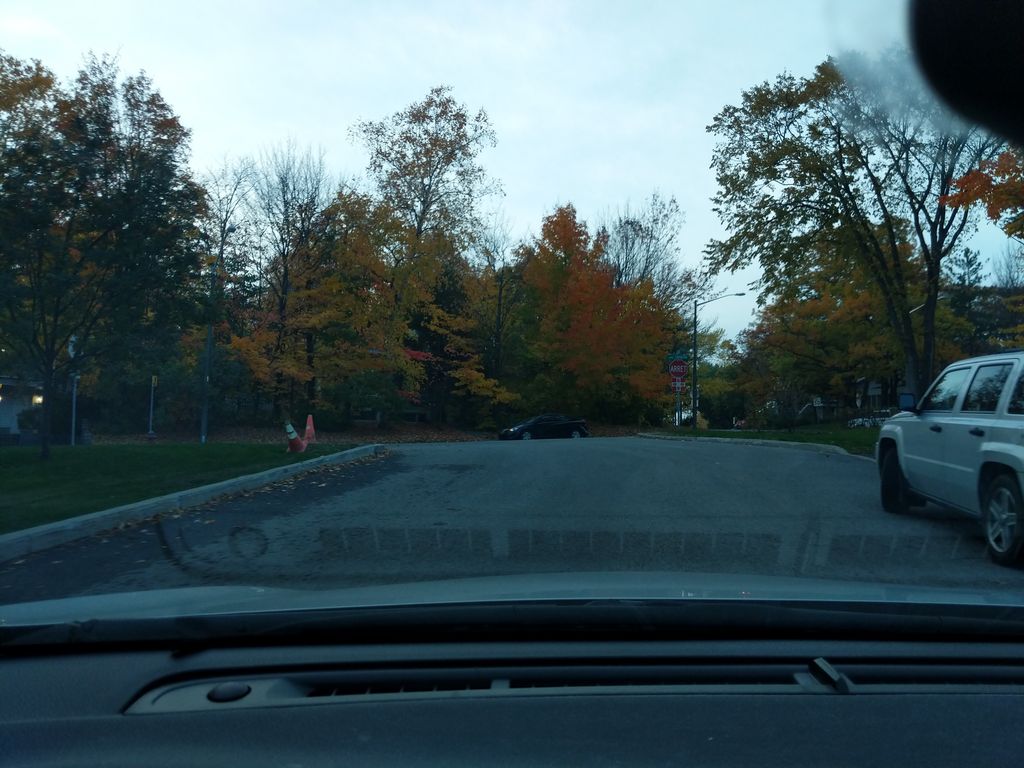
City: quebec_city